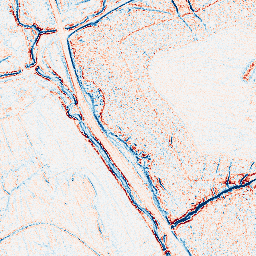
Category: edge_preserving
Decomposition family: anisotropic_diffusion
Decomposition parameters: iterations: 10
kappa: 100
gamma: 0.05
Upsampling method: regularized
Upsampling parameters: scale: 2
lambda_reg: 0.01
Upsampling scale: 2